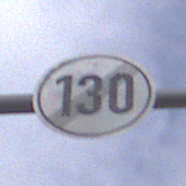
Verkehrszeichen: EndeGeschwindigkeit130
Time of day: MorningAfternoon
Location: Outdoor (Suburban)
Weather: PartlyCloudy
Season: NotSpecified
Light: Natural